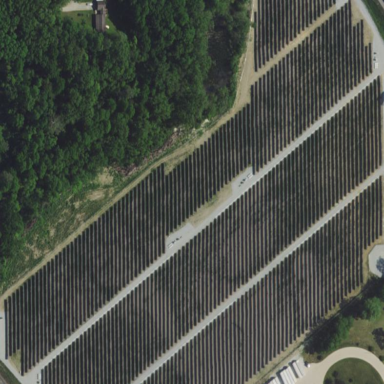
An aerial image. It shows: Solar photovoltaic power plant surrounded by fence.